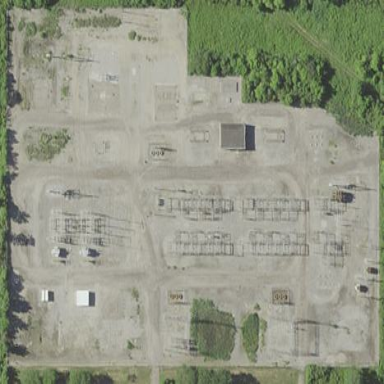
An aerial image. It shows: Fence surrounds transmission level power substation.